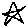
Label: star